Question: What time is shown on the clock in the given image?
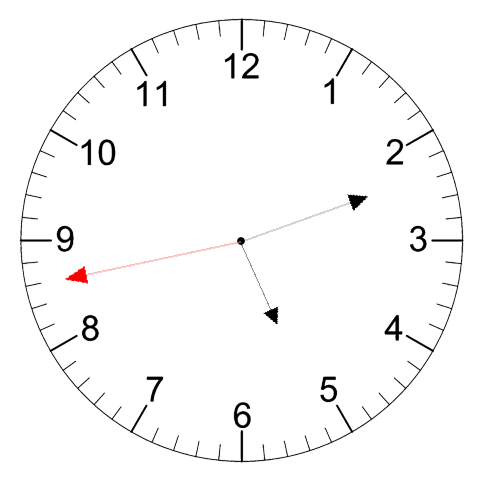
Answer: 05:11:43